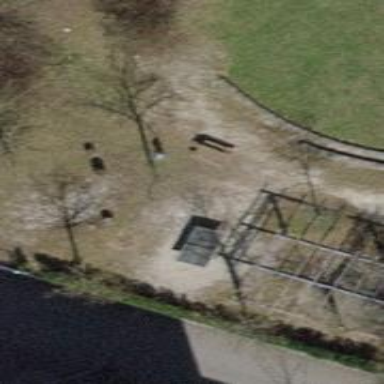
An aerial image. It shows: Picnic table located in leisure land area.